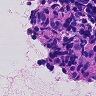
Metastatic tissue present: no